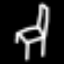
Label: chair